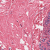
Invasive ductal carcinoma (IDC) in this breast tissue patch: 0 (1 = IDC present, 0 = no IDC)